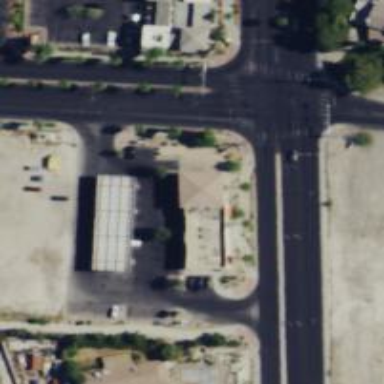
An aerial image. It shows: Convenience shop.